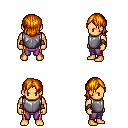
a pixel art fantasy rpg character, male body template, human, tanned skin, steel chest armor, magenta pants, dark blonde long bangs hairstyle, cloth bracers, four views (front, back, left, right), 2x2 character sprite sheet, small pixel art, hard edges, no anti-aliasing